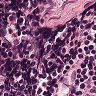
Metastatic tissue present: no